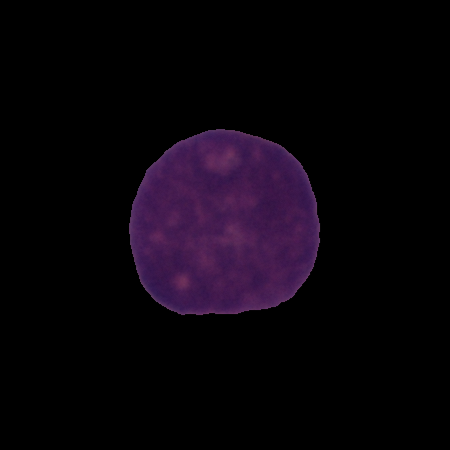
Label: cancer